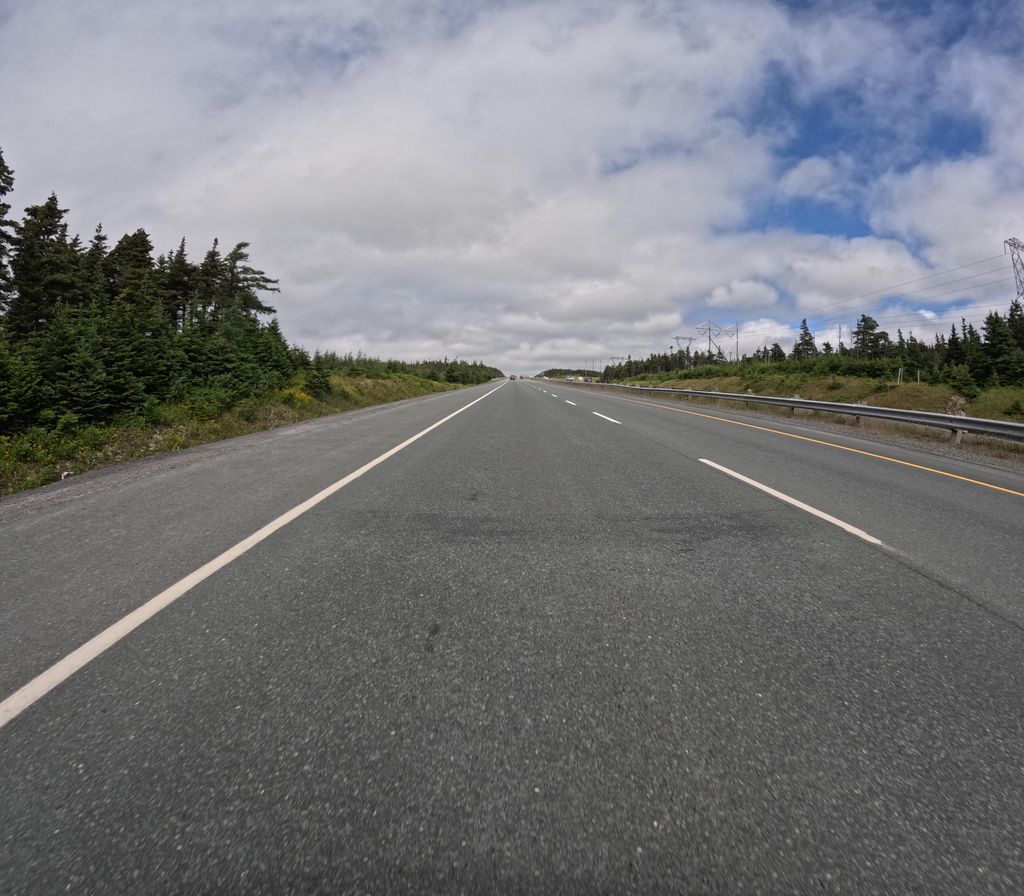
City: st_johns